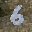
Label: 6